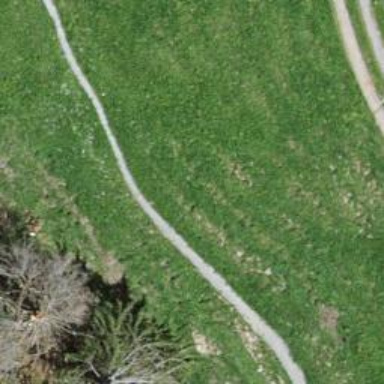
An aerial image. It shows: Grass path for hiking in the backcountry.